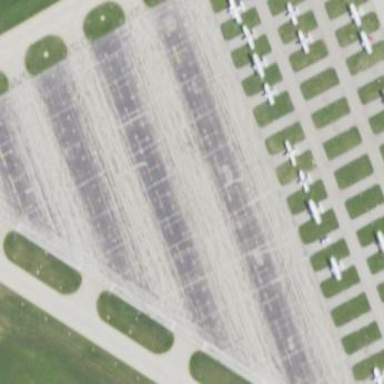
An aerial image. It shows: Apron at the airport.